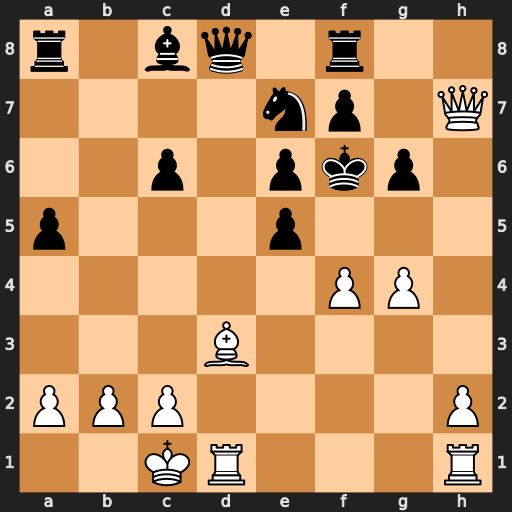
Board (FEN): r1bq1r2/4np1Q/2p1pkp1/p3p3/5PP1/3B4/PPP4P/2KR3R
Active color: w
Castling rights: -
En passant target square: -
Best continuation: g5#